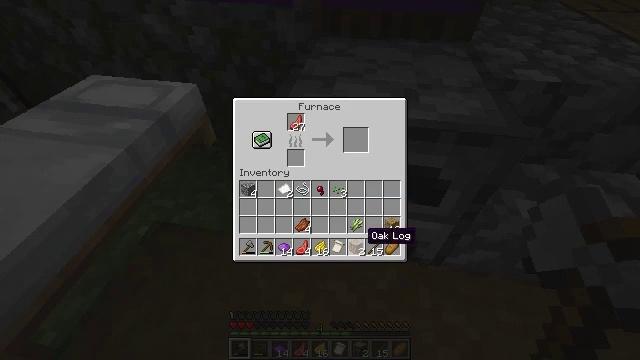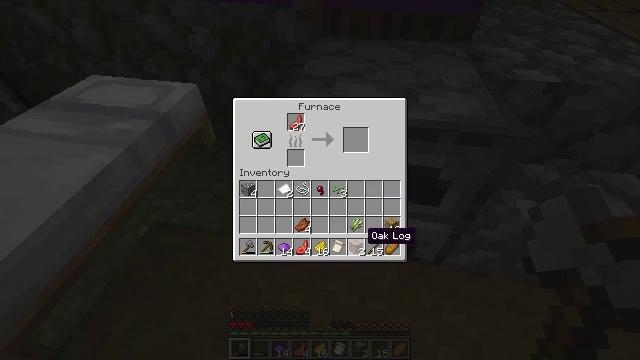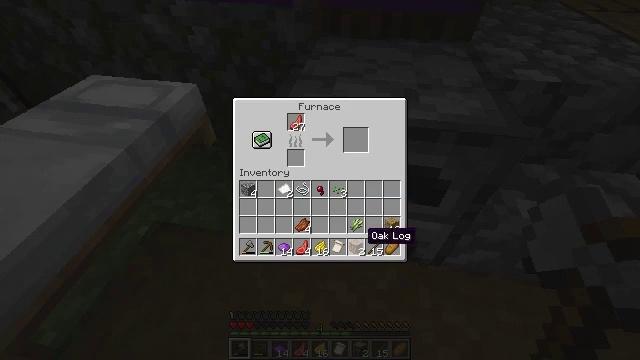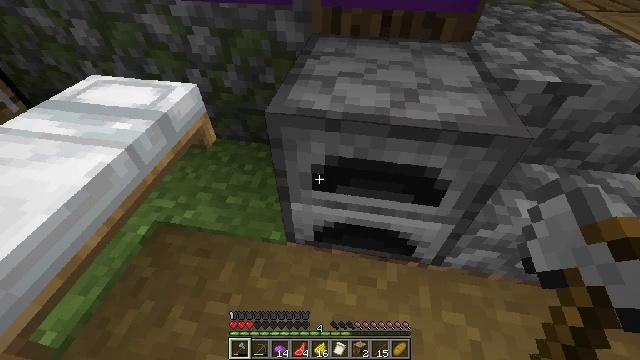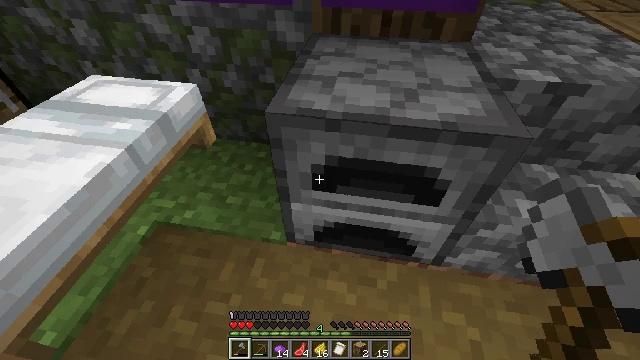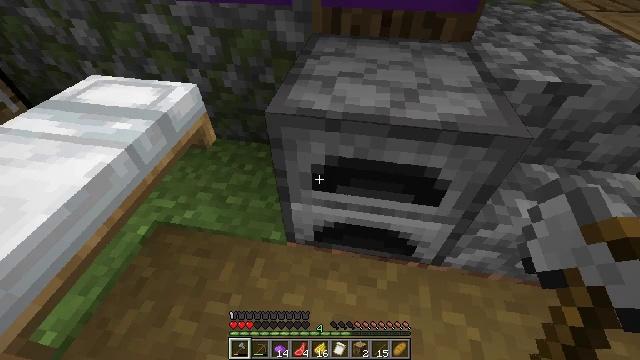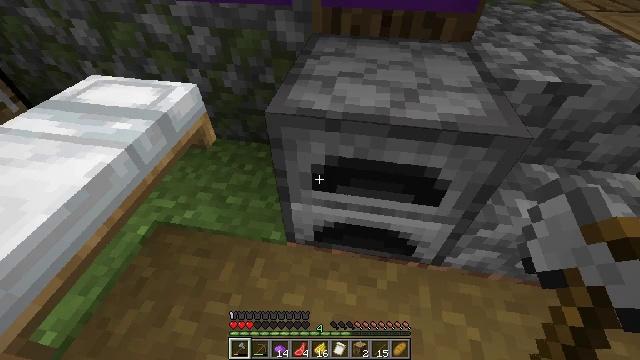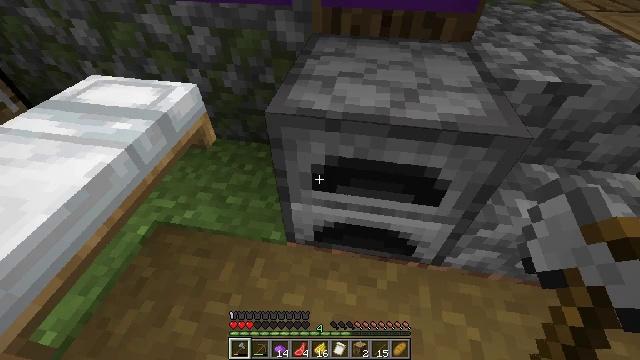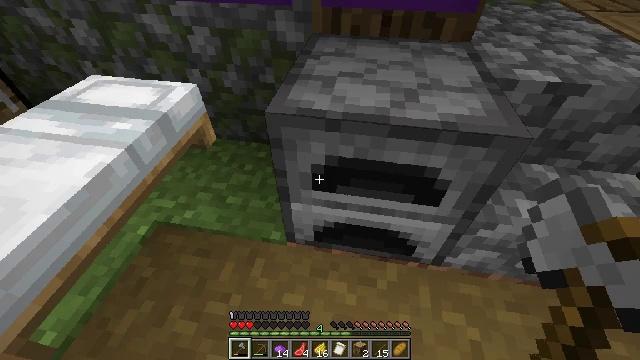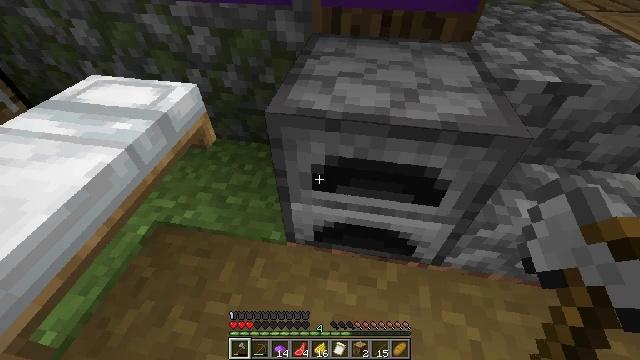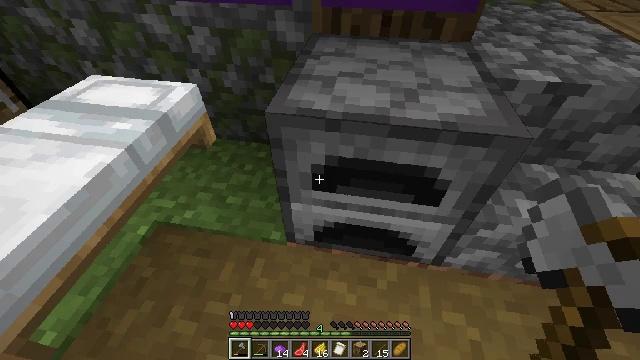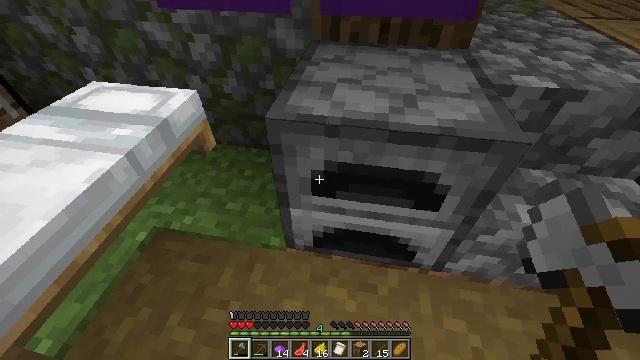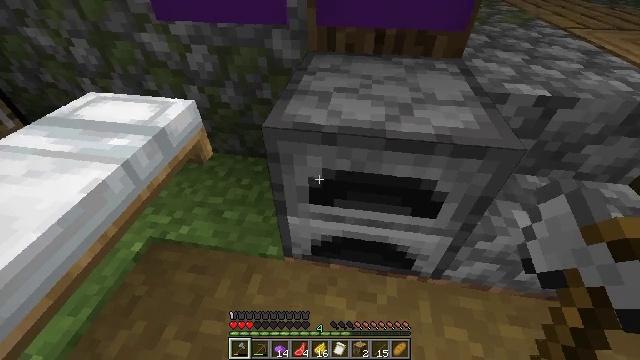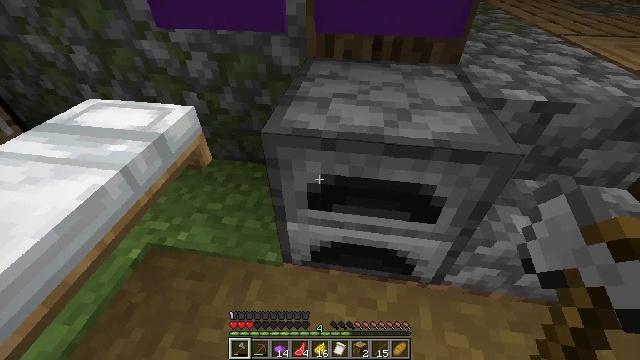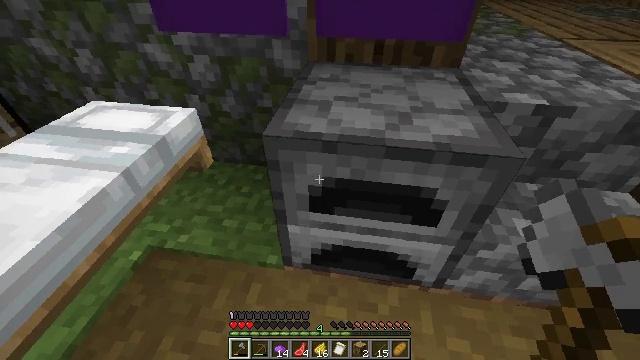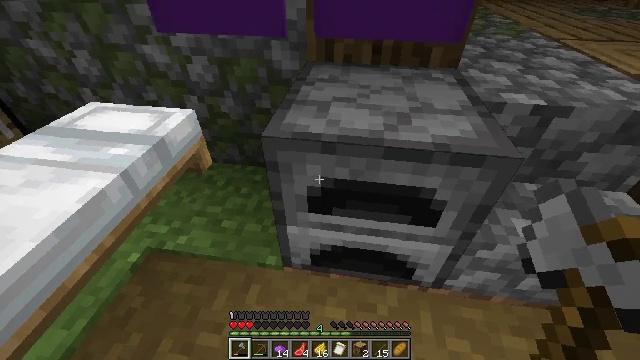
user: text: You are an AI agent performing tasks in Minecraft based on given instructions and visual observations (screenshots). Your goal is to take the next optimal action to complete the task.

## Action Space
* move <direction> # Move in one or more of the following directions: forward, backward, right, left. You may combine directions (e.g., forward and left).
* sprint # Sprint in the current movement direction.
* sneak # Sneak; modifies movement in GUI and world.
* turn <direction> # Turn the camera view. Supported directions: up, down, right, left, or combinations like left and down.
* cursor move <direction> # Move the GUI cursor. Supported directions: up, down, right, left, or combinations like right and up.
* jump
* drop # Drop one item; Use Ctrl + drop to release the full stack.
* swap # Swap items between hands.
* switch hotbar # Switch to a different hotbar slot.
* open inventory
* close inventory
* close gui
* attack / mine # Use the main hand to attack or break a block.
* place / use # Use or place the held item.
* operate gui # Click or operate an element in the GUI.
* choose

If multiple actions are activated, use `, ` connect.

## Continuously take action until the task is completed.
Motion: motion action
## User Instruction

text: Harvest the purple wall banner by hitting it.
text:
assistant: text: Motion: no_op
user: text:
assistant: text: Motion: no_op
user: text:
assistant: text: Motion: no_op
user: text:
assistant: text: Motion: close gui
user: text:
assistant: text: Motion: no_op
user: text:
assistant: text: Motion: no_op
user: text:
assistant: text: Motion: no_op
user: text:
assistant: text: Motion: no_op
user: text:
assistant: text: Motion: no_op
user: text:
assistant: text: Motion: no_op
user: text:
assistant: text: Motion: turn up
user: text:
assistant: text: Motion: turn up
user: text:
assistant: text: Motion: turn up
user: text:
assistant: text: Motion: no_op
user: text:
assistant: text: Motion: use / place
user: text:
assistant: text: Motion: use / place
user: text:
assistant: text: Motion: use / place
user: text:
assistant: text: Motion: no_op
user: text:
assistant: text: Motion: no_op
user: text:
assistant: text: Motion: open gui
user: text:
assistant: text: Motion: no_op
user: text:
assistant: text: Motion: no_op
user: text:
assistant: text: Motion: cursor move right and down
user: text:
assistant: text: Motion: cursor move down
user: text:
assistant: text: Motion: no_op
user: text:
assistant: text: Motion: sneak
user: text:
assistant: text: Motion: sneak
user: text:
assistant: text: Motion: sneak, cursor move down
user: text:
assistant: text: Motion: sneak
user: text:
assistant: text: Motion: sneak